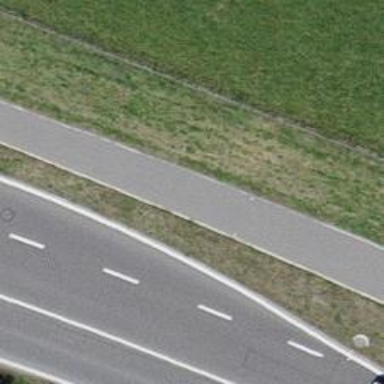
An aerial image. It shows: Asphalt cycleway.